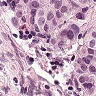
Metastatic tissue present: yes